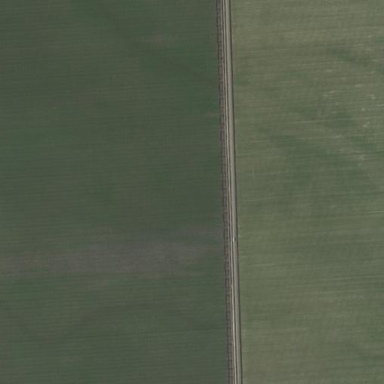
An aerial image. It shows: Farmland with field cropland.